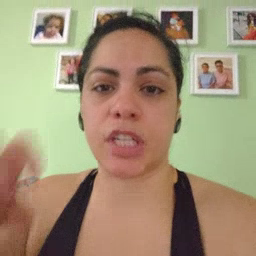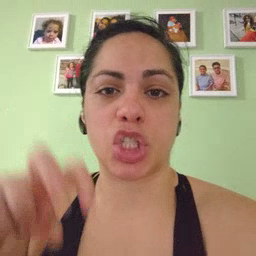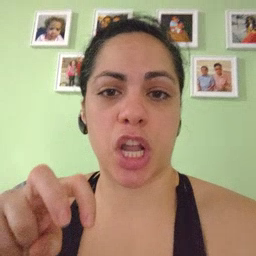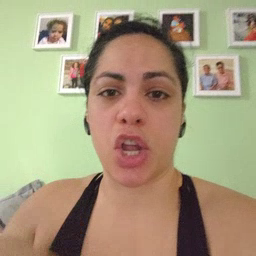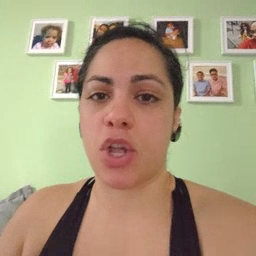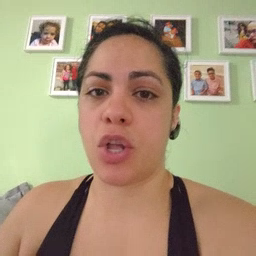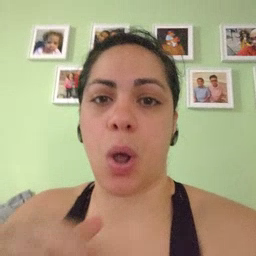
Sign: chair